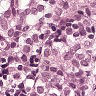
Metastatic tissue present: yes